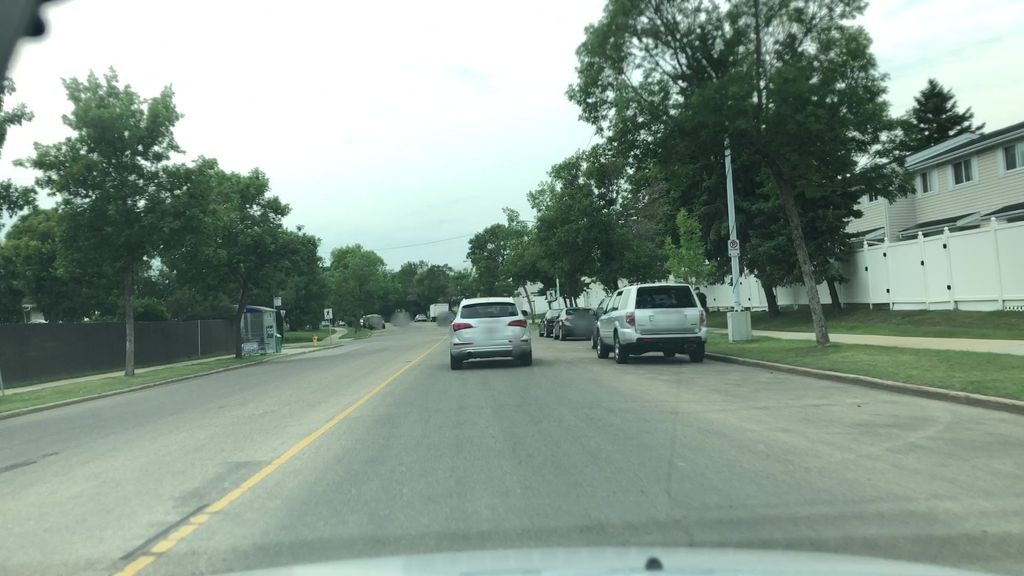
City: edmonton